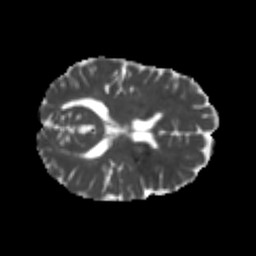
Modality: MD
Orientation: axial
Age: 21
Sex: female
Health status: healthy
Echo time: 0.074 s